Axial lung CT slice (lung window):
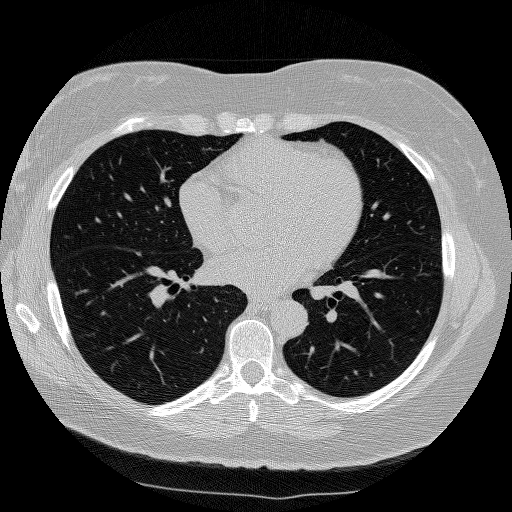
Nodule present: no